Interaction volume radius: 10 \u00c5
Interaction volume height: 20 \u00c5
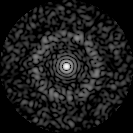
Disorder parameter: 0.8519